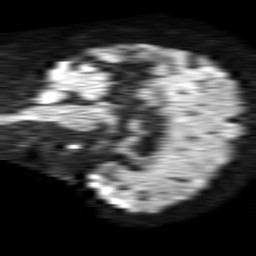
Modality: TRACE
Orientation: sagittal
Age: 58
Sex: female
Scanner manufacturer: philips
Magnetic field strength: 1.5 T
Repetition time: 4.6 s
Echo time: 0.08631 s